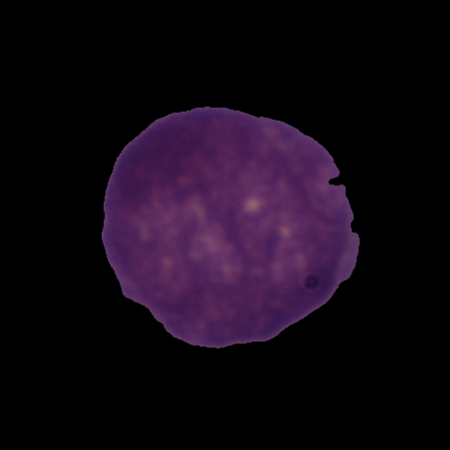
Label: healthy